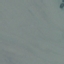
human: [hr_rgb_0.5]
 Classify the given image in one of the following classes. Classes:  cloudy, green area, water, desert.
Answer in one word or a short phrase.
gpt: water